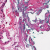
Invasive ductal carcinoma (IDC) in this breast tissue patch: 0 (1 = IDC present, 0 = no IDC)